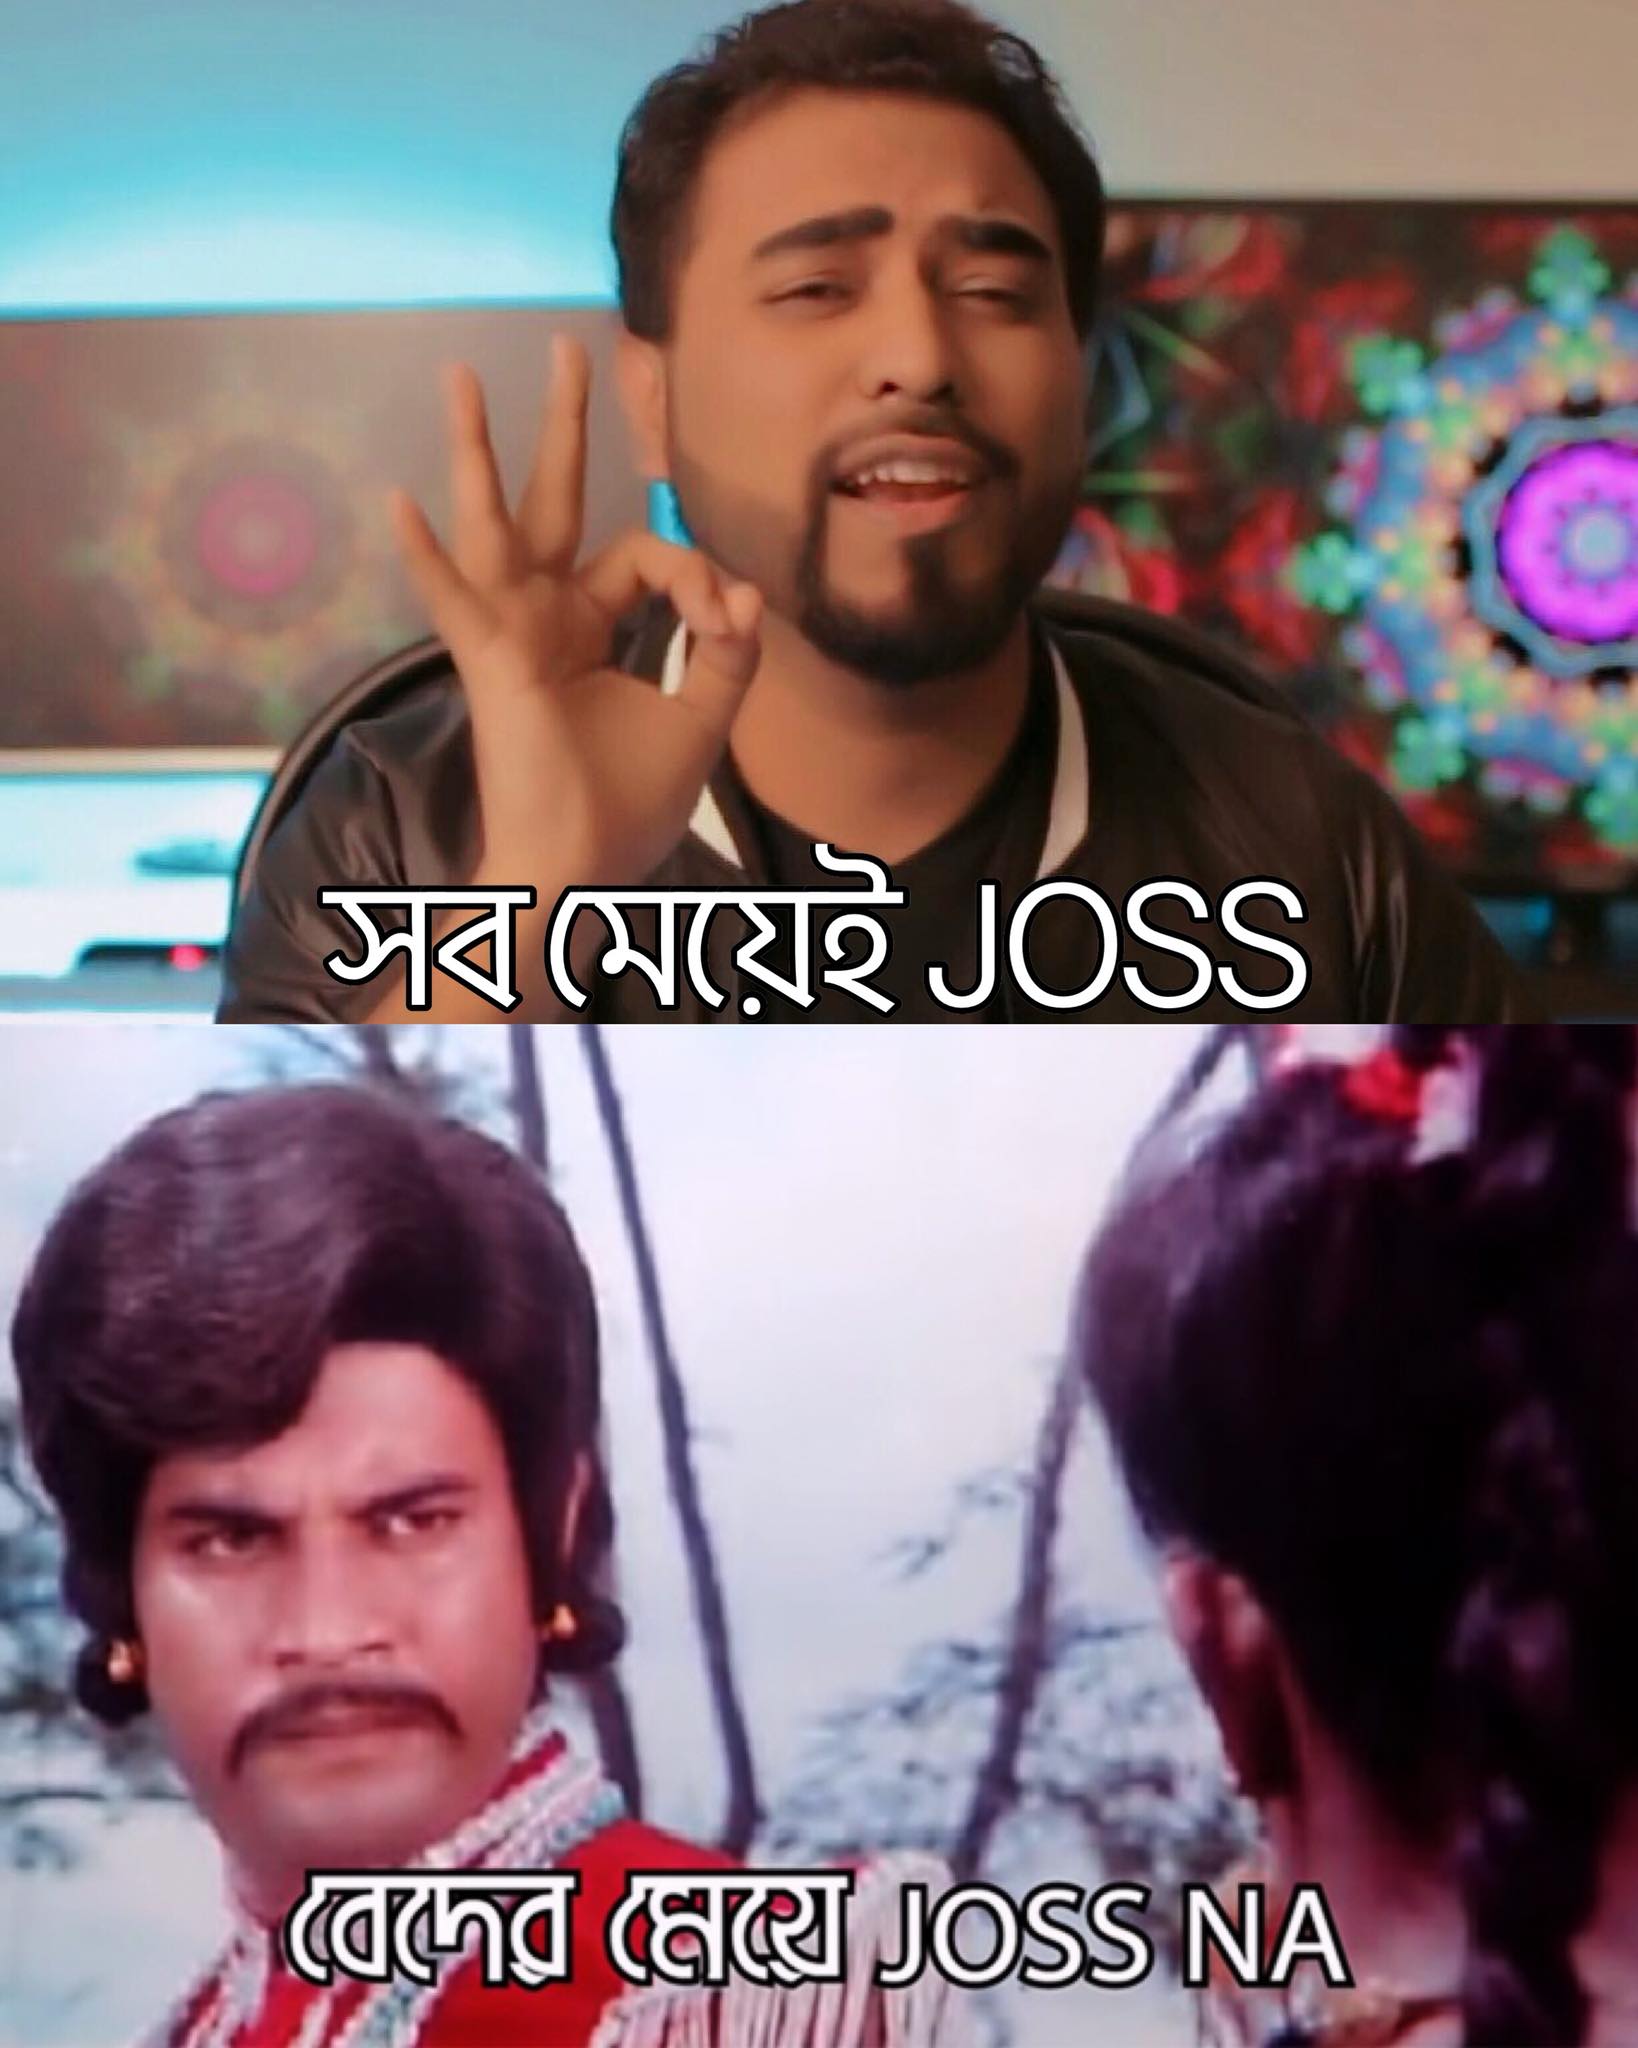
Caption:  সব মেয়েই  JOSS    বেদের মেয়ে JOSS NA
Label: non-hate